Question: After updating Gradle as suggested in this <URL> the following error appears while using Android Studio 0.2.0

How to get over this one?
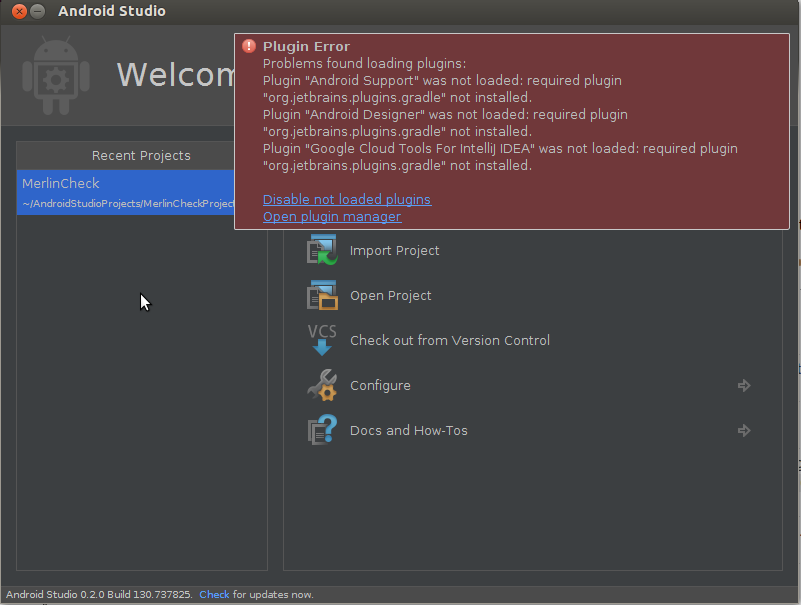
Answer: go to 'Settings-Plugins-IDE Settings' and just disable and enable again needed plugins - it helped me.
I think it was some bug on Studio